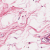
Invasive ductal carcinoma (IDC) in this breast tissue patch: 0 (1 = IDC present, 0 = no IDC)